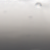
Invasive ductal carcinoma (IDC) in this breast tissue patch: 0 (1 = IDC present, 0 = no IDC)